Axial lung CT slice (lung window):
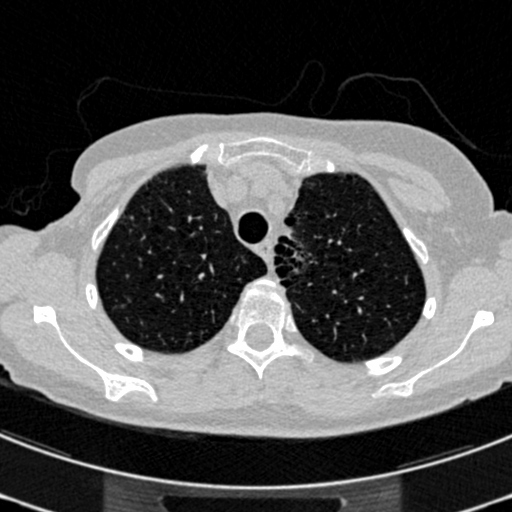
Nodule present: no